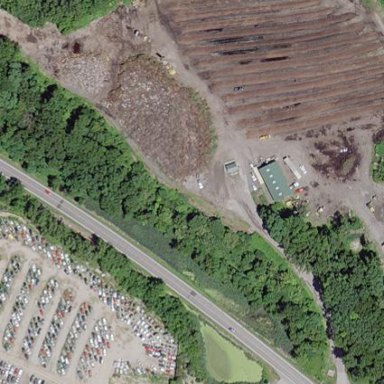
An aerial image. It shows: Recycling center for various types of waste.